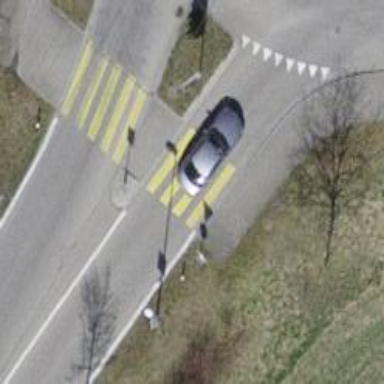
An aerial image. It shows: Secondary road with asphalt surface.